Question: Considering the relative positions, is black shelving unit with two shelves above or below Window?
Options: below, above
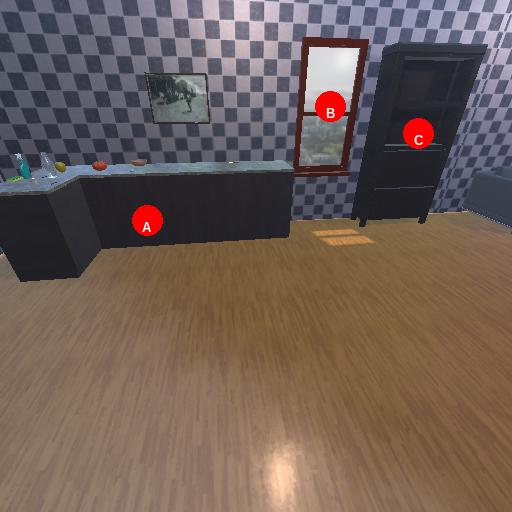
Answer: below